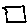
Label: square